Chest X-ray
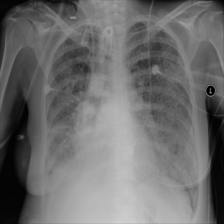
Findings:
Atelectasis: negative
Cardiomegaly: negative
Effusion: negative
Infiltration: negative
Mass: positive
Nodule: positive
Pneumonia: negative
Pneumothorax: negative
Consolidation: negative
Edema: negative
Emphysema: negative
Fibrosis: negative
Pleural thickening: negative
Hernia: negative